Question: How can I add such a menu to the menu bar in my Cocoa application?

Various applications, for example Coda, have this. Is there an easy way to do this or must I implement this myself?
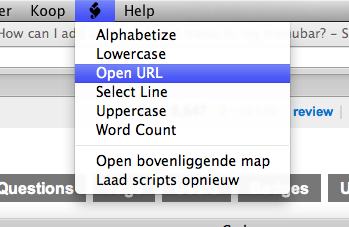
Answer: You must implement this yourself.